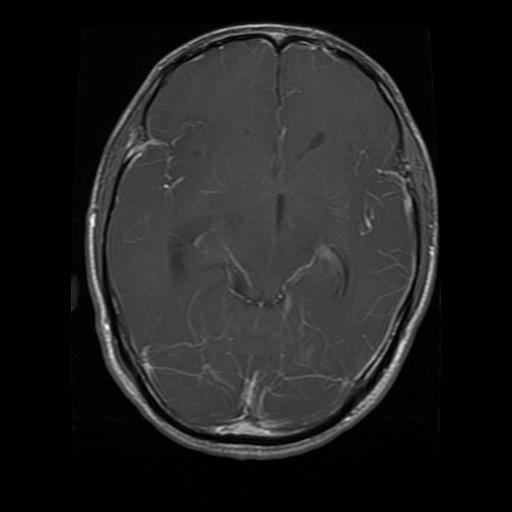
Label: glioma